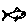
Label: fish